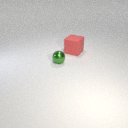
small green metal sphere in front of large red rubber cube